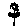
Label: flower